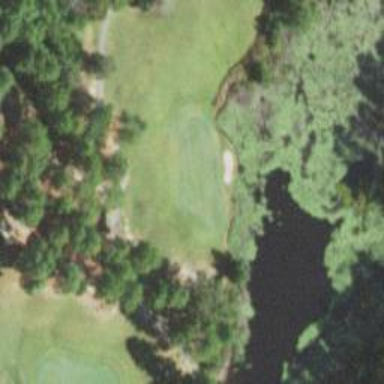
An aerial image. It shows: Water hazard on golf course.